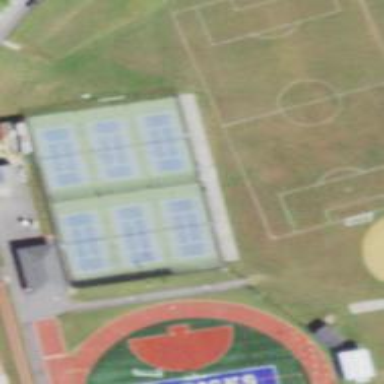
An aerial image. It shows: Tennis court in leisure pitch.